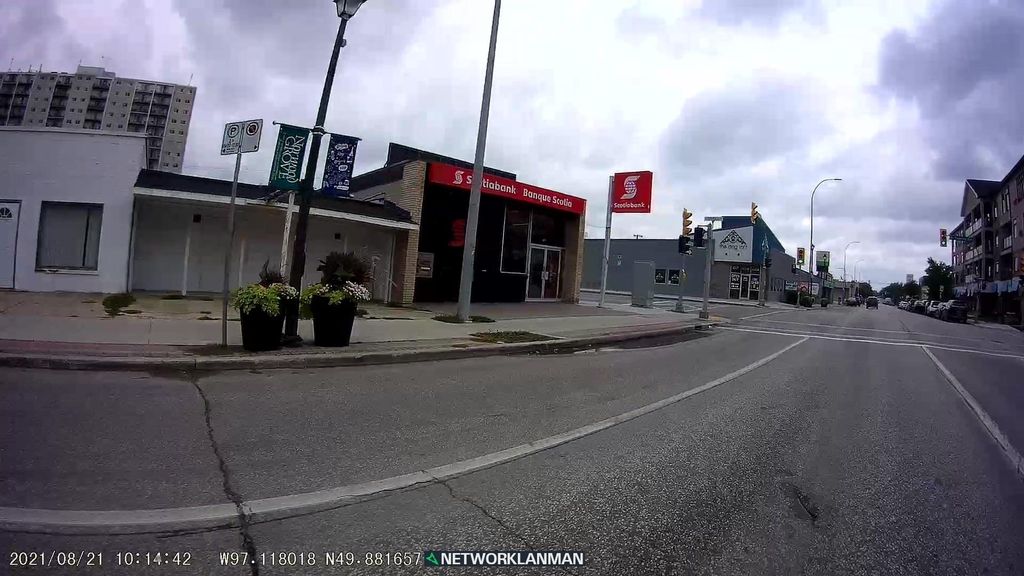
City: winnipeg